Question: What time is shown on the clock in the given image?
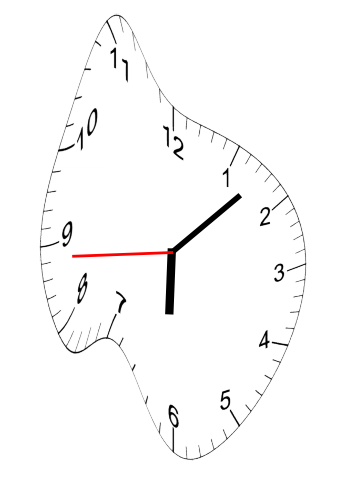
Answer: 06:07:44